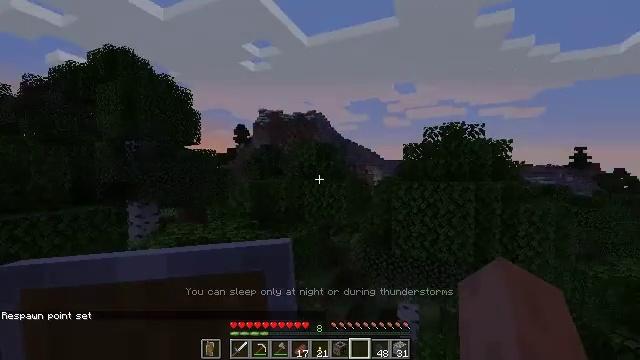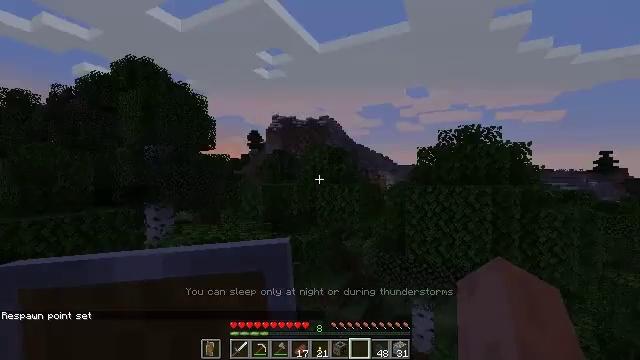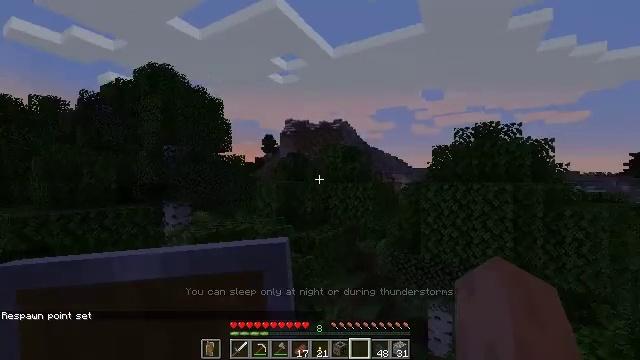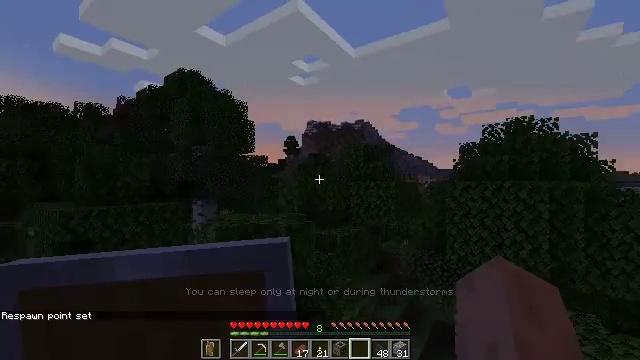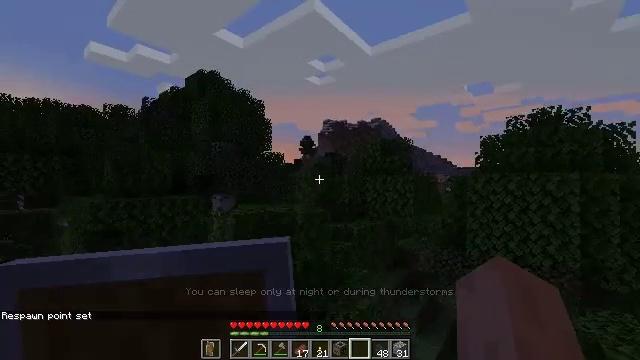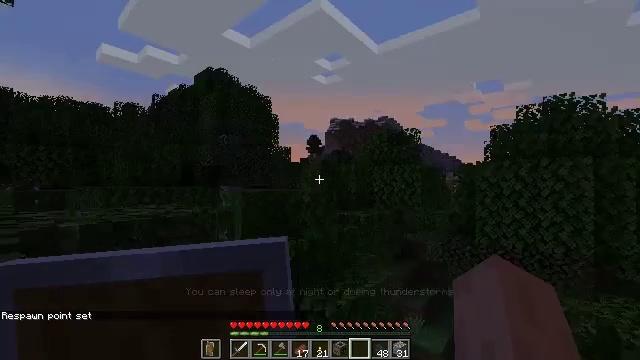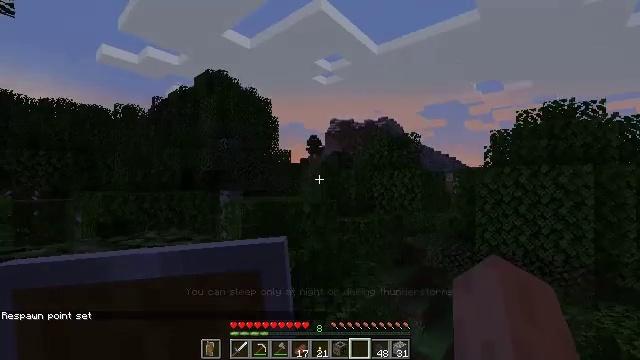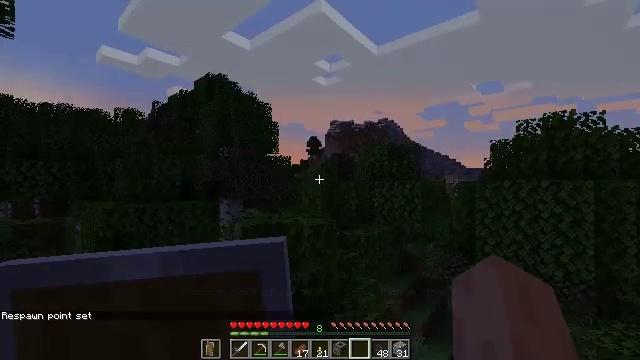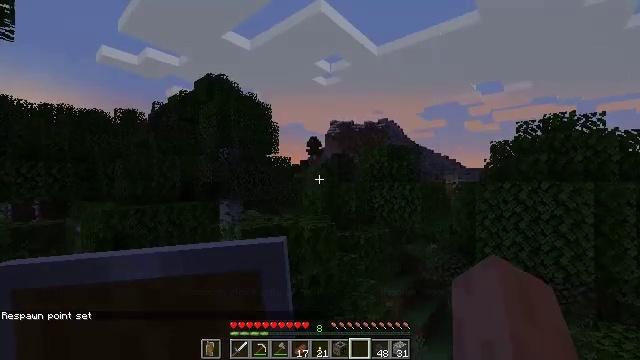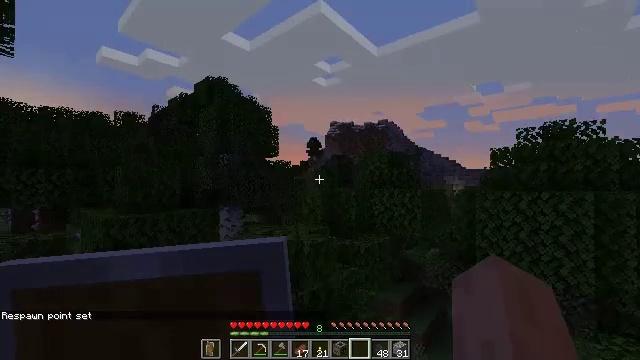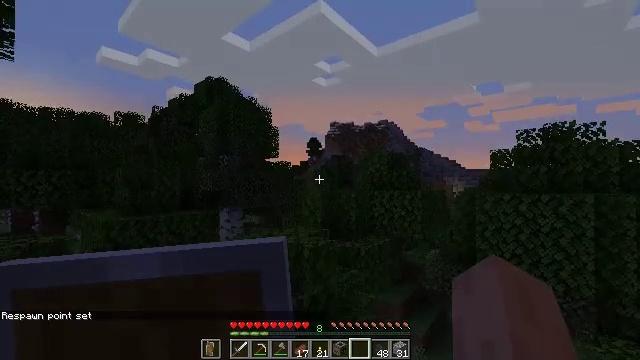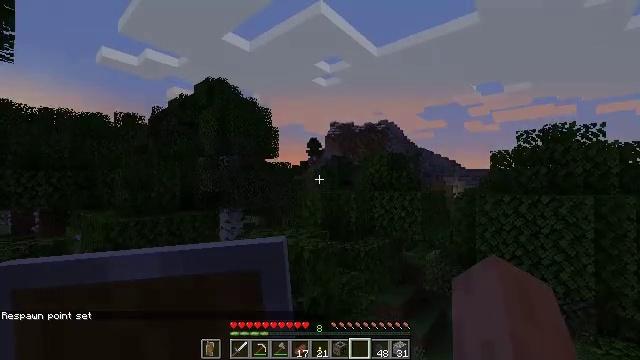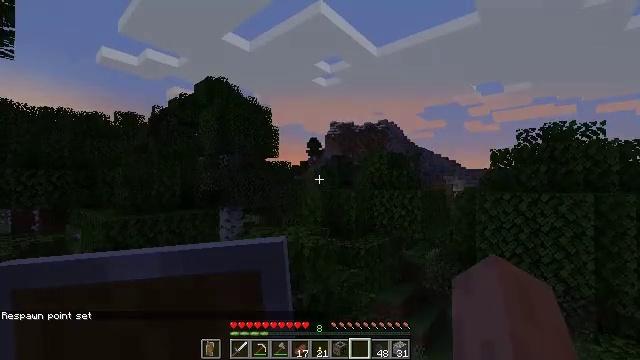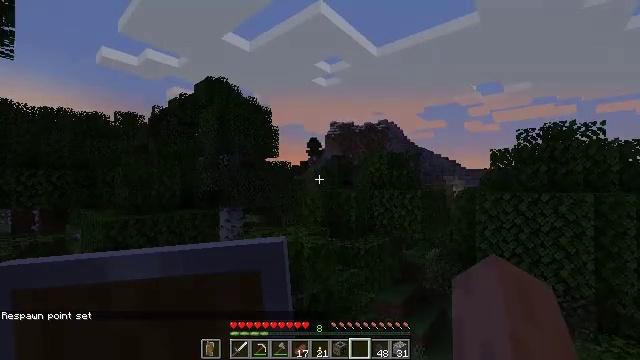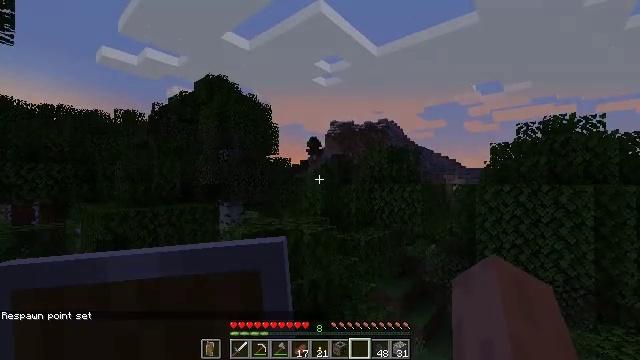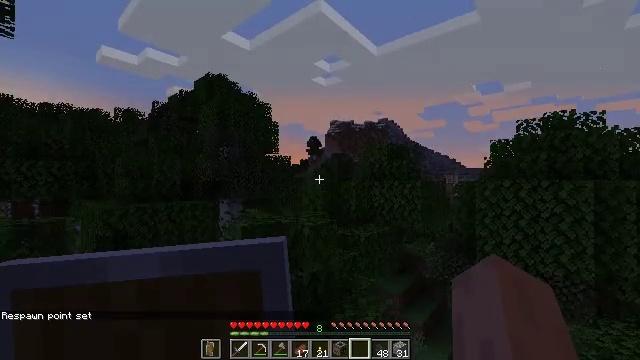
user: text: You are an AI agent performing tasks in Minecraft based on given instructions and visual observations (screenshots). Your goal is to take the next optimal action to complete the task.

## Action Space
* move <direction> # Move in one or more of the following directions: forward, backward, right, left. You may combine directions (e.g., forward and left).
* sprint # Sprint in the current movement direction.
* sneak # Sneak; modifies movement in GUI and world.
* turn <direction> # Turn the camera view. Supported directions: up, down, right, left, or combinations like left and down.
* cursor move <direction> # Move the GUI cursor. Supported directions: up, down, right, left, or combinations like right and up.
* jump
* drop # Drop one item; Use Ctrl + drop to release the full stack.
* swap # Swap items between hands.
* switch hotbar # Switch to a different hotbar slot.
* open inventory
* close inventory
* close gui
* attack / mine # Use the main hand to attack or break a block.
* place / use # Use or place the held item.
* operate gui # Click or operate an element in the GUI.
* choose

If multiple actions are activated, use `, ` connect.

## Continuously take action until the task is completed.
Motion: motion action
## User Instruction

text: Break the pink bed to collect it.
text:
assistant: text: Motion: turn left and up
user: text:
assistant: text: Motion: turn left
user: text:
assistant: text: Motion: turn left
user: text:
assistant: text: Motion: turn left
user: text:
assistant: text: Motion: turn left, jump
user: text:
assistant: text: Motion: jump
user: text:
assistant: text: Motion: jump
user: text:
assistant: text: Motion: jump
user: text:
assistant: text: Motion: jump
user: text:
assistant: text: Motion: jump
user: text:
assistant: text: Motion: jump
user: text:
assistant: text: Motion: no_op
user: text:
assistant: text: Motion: no_op
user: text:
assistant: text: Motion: no_op
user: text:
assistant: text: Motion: no_op
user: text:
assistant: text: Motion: no_op
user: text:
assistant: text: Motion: no_op
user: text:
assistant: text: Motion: no_op
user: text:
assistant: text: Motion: no_op
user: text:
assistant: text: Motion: no_op
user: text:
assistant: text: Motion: no_op
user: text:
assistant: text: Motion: no_op
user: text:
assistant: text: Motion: turn down
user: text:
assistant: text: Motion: turn right and down
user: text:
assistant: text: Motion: turn right and down
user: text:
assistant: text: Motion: turn down
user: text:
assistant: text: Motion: use / place
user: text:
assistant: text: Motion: use / place
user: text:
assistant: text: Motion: use / place
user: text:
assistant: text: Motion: no_op